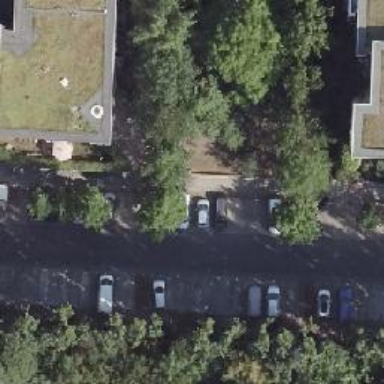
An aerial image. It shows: Sidewalk along the footway.